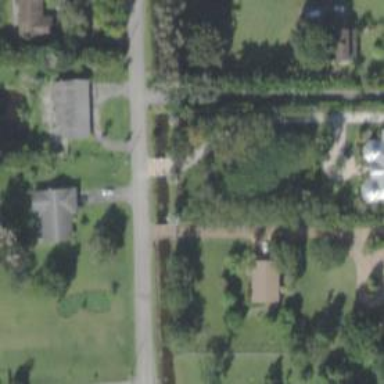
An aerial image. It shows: Driveway bridge connecting two areas.